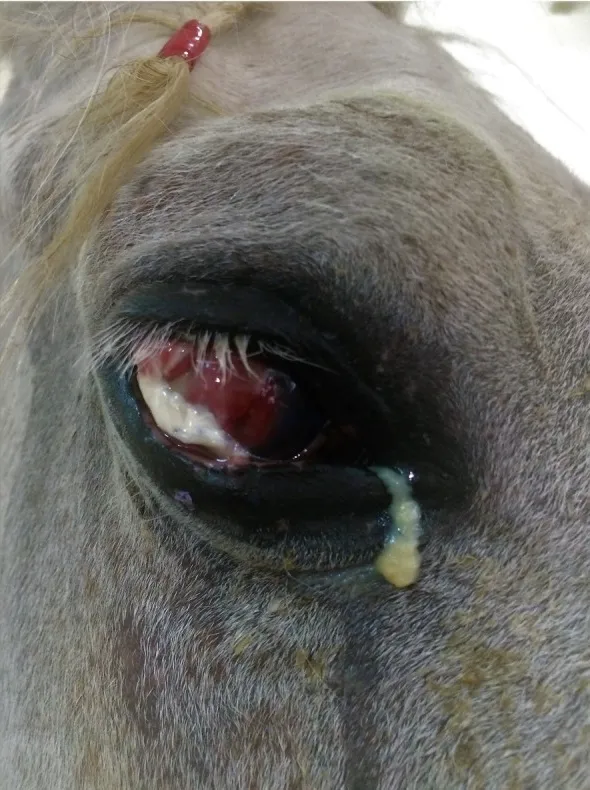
Illustrates the eye's appearance 30 days after hospitalization (ie 16 days after corneal grafting). The fascial graft was degrading as a result of autolysis.
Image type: medical_photograph (other_medical_photograph)